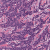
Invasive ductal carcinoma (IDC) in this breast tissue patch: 1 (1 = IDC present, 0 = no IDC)